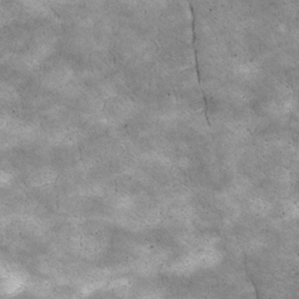
Label: non_frost